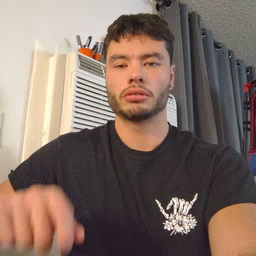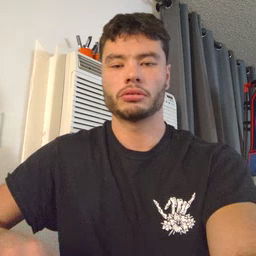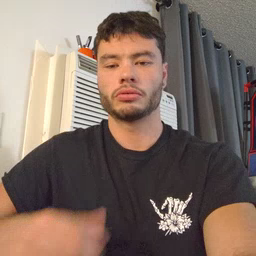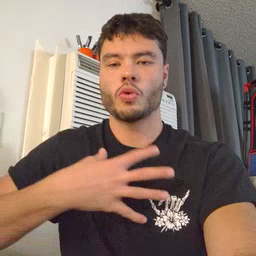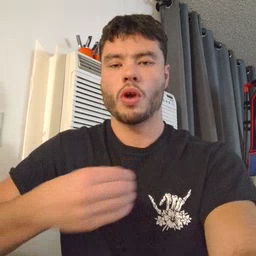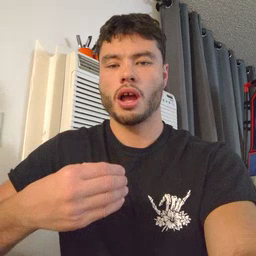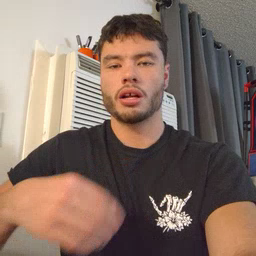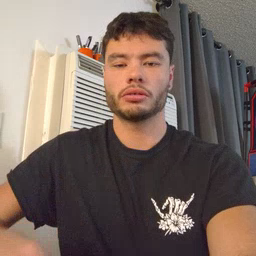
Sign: white